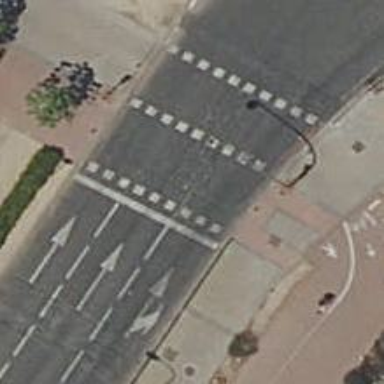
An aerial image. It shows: Road crossing with traffic signals.